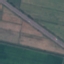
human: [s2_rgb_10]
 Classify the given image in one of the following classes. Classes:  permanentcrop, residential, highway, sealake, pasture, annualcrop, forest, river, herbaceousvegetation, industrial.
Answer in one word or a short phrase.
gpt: Highway